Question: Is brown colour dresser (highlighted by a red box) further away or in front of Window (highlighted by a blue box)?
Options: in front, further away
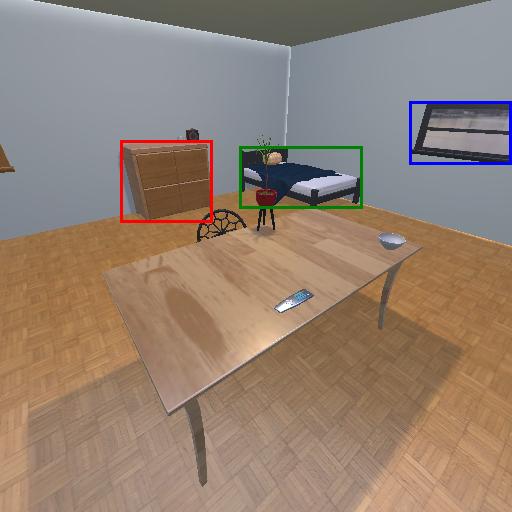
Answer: in front